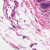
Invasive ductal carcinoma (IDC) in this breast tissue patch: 0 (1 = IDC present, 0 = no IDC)